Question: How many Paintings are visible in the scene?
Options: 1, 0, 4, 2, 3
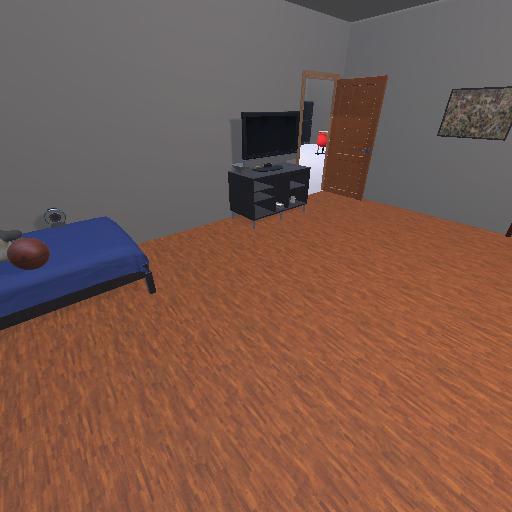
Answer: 1